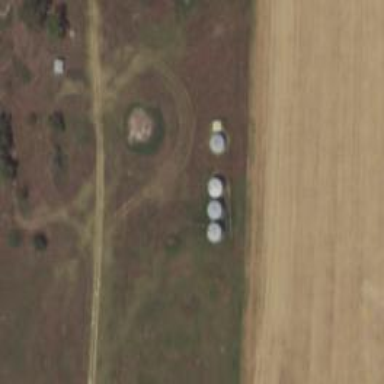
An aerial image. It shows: Silo.